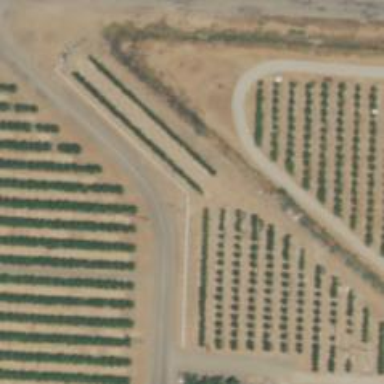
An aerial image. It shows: Orange orchard with beautiful orange trees.